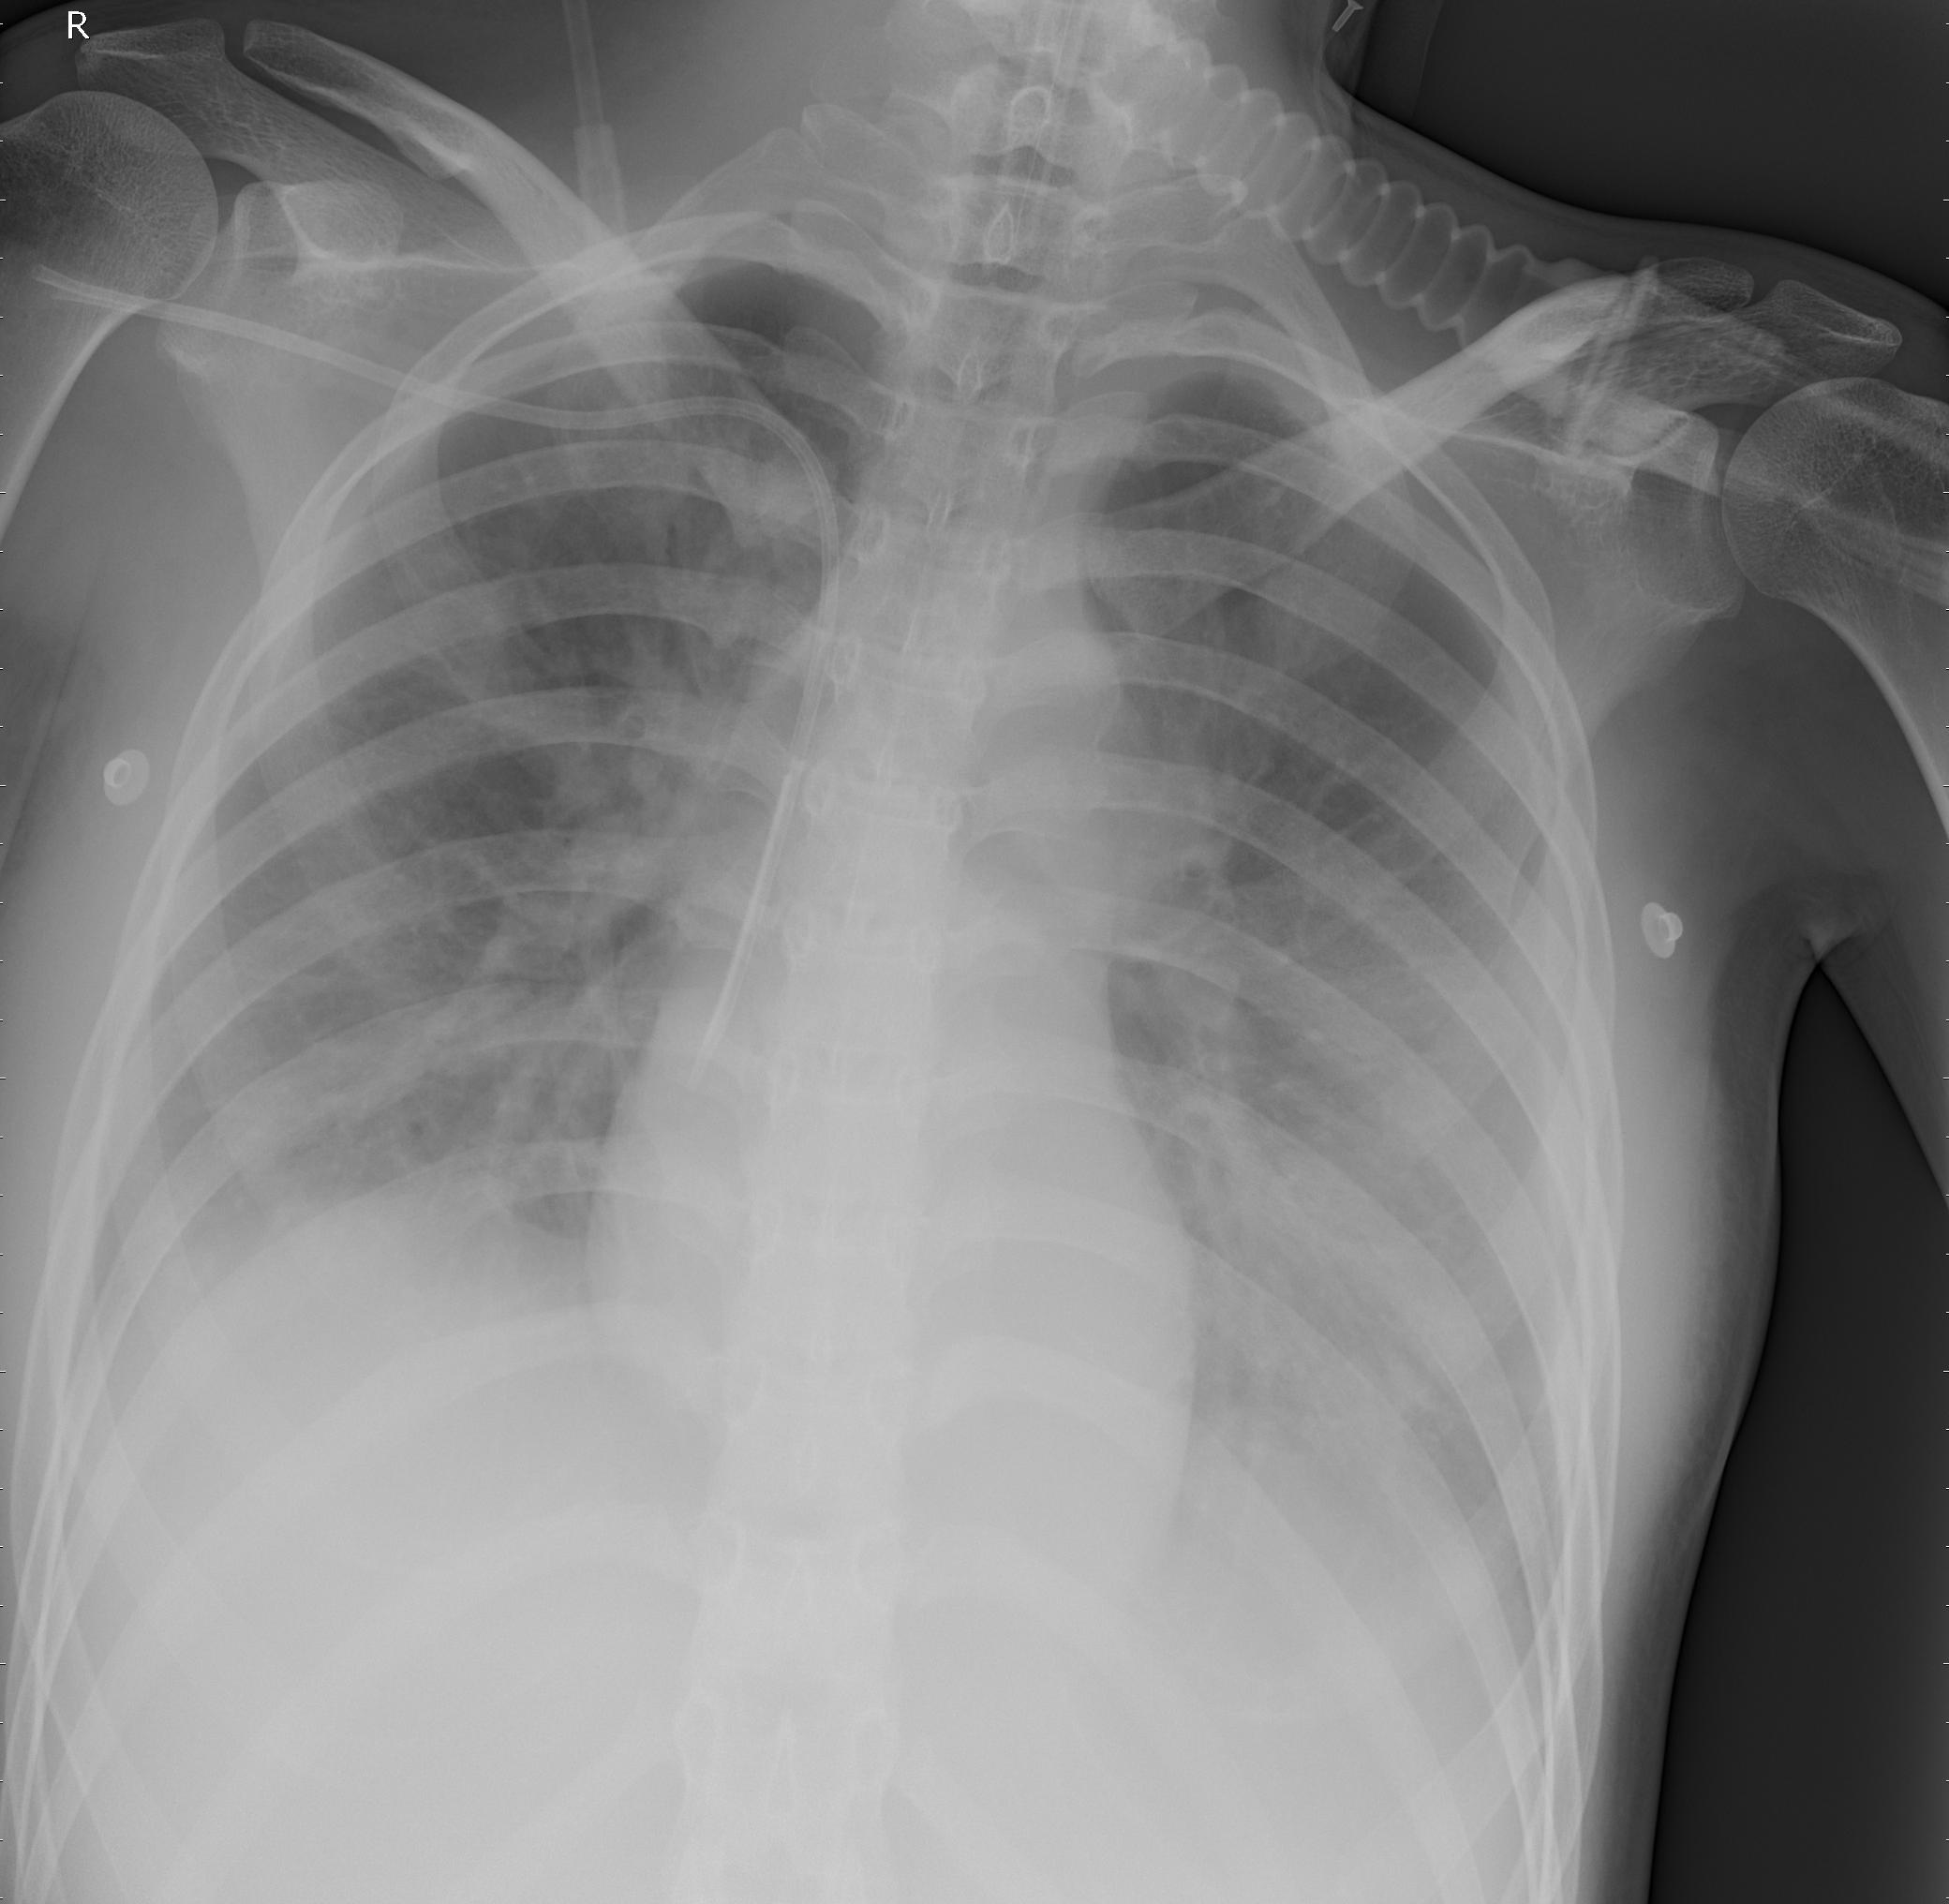
Diagnosis: PNEUMONIA